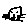
Label: cat